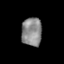
Tissue: lung
Cell type: Epithelial cells
Senescence score: 0.1872
Nuclear area (px): 567
Mean DAPI intensity: 138.19